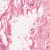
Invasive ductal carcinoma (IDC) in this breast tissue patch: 0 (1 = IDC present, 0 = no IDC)